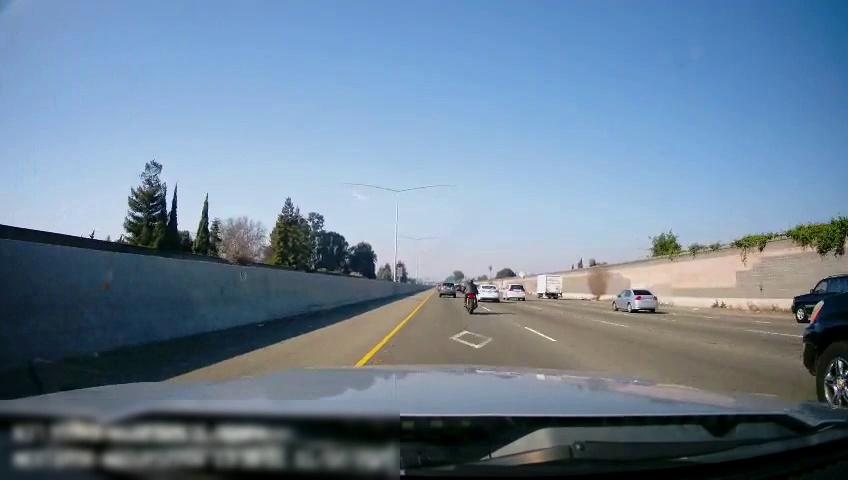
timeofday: Day
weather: Sunny
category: Drivable Space
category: Vehicles | SUV
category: Vehicles | Car
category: Vehicles | SUV
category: Vehicles | Truck
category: Vehicles | Car
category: Vehicles | Car
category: Vehicles | SUV
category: Motorbikes
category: Lanes | Current Lane
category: Lanes | Alternate Lane
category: Lanes | Alternate Lane
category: Lanes | Alternate Lane
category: Lanes | Current Lane